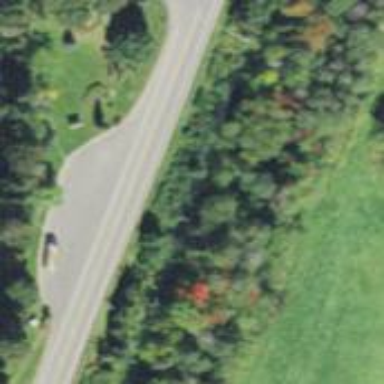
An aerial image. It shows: Rest area along the road with picnic tables.